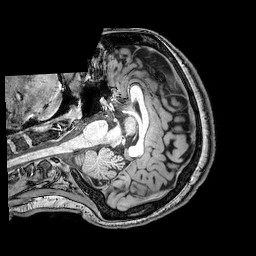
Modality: T1w
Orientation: axial
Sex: female
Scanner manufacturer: philips
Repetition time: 0.008181 s
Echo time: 0.00375 s